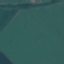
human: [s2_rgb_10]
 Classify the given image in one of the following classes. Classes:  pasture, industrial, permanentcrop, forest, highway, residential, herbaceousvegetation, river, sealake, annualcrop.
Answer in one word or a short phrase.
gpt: AnnualCrop